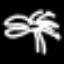
Label: palm tree